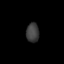
Tissue: lung
Cell type: Epithelial cells
Senescence score: 0.2416
Nuclear area (px): 241
Mean DAPI intensity: 61.523